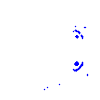
Particle: electron